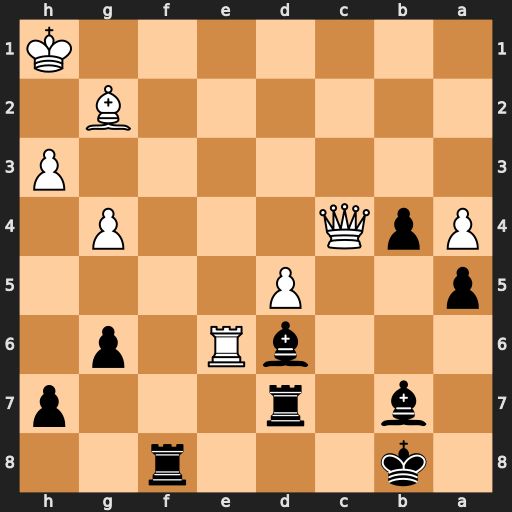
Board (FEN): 1k3r2/1b1r3p/3bR1p1/p2P4/PpQ3P1/7P/6B1/7K
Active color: b
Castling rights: -
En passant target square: -
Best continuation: Rc7 Qe4 Rc1+